Question: I am using Glassfish V3 which comes with netbeans only , as there are few servers running on my pc , i have changed the port of glassfish v3 by altering domain.xml
'''
<http-listener id="http-listener-1" port="8787" address="0.0.0.0" default-virtual-server="server" server-name="" />
<http-listener id="http-listener-2" port="8181" enabled="false" address="0.0.0.0" security-enabled="true" default-virtual-server="server" server-name="">
'''
Now when i deploy the restful webservies over server or click on Test Restful Webservice in netbeans
i am getting a page in a browser which still uses the old port and even there is not webservice option get displayed on it the page is blank. here is the screen shot
note: i tried restarting it may times but still using the old port

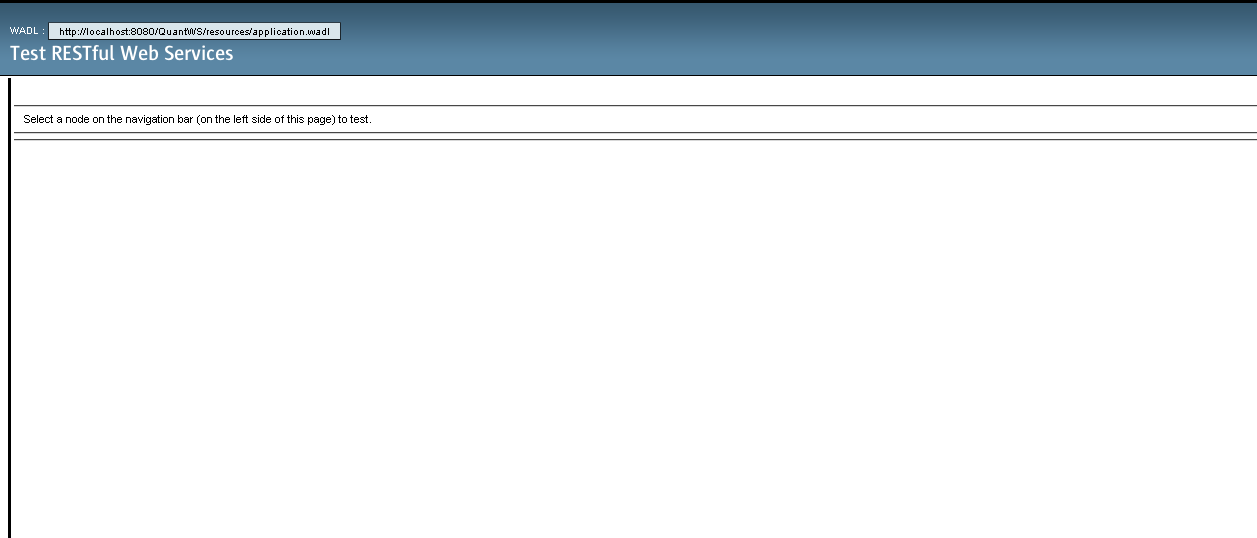
Answer: In your Netbeans project node there must be a sub node like "Generated sources (rest-test)" or similar (I don't have Netbeans in english).
If you expand this node, there must be a file named . Open this file and check the following entry:
'''
var baseURL = "http://localhost:8080/MyFirstWebService/||/resources";
'''
The term MyFirstWebservice needs to be replaced by your services's name.
Change the port there if necessary.